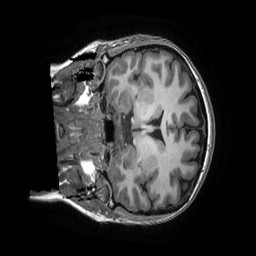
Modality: T1w
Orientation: coronal
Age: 30
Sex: female
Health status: healthy
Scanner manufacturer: ge